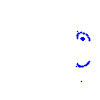
Particle: pion